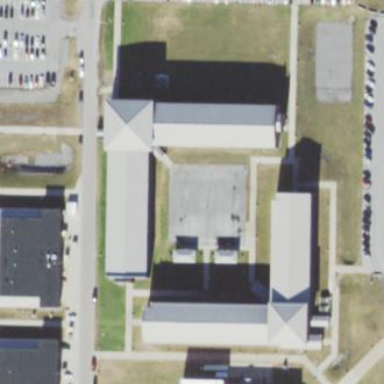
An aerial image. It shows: Building that serves as military barracks.